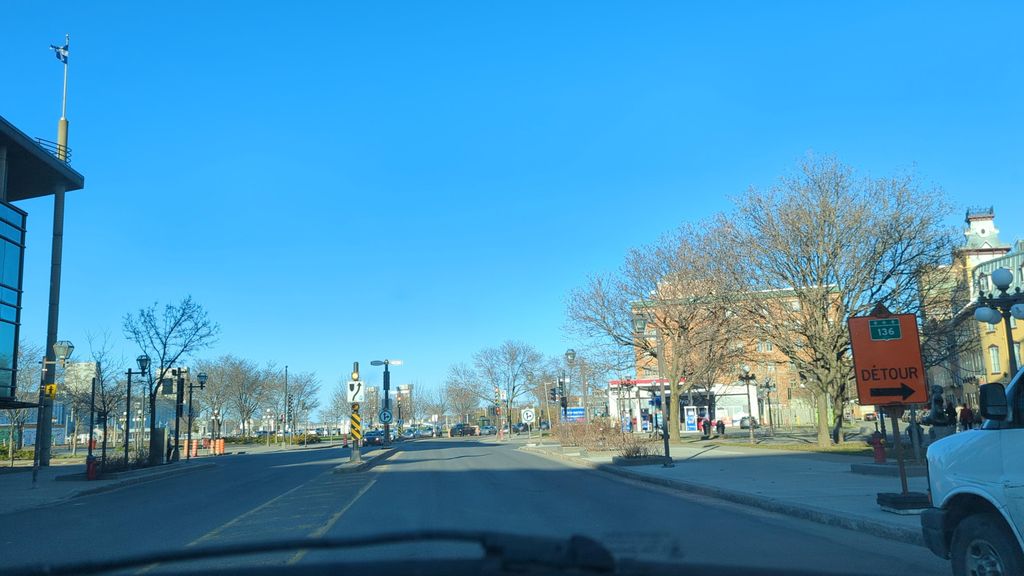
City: quebec_city